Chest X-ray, PA view. Patient: 55 years old, sex F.
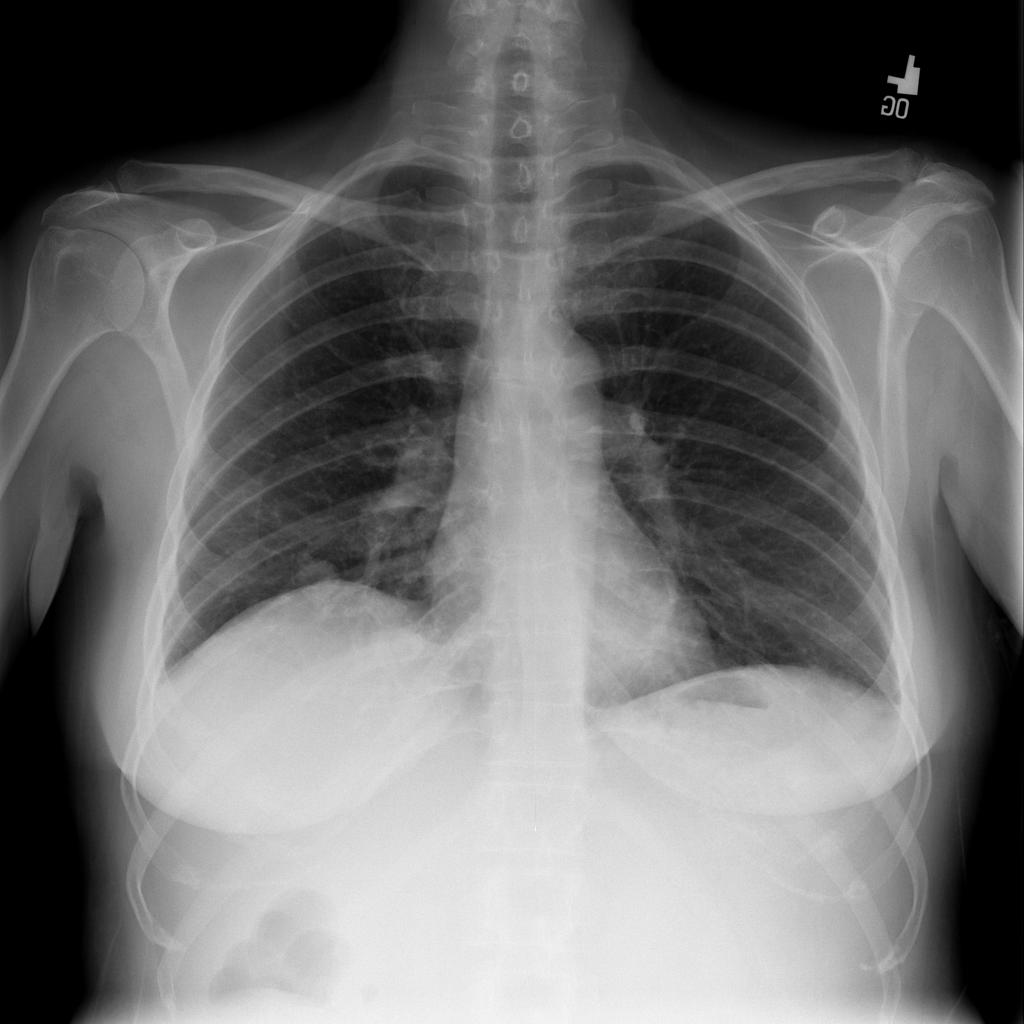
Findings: No Finding